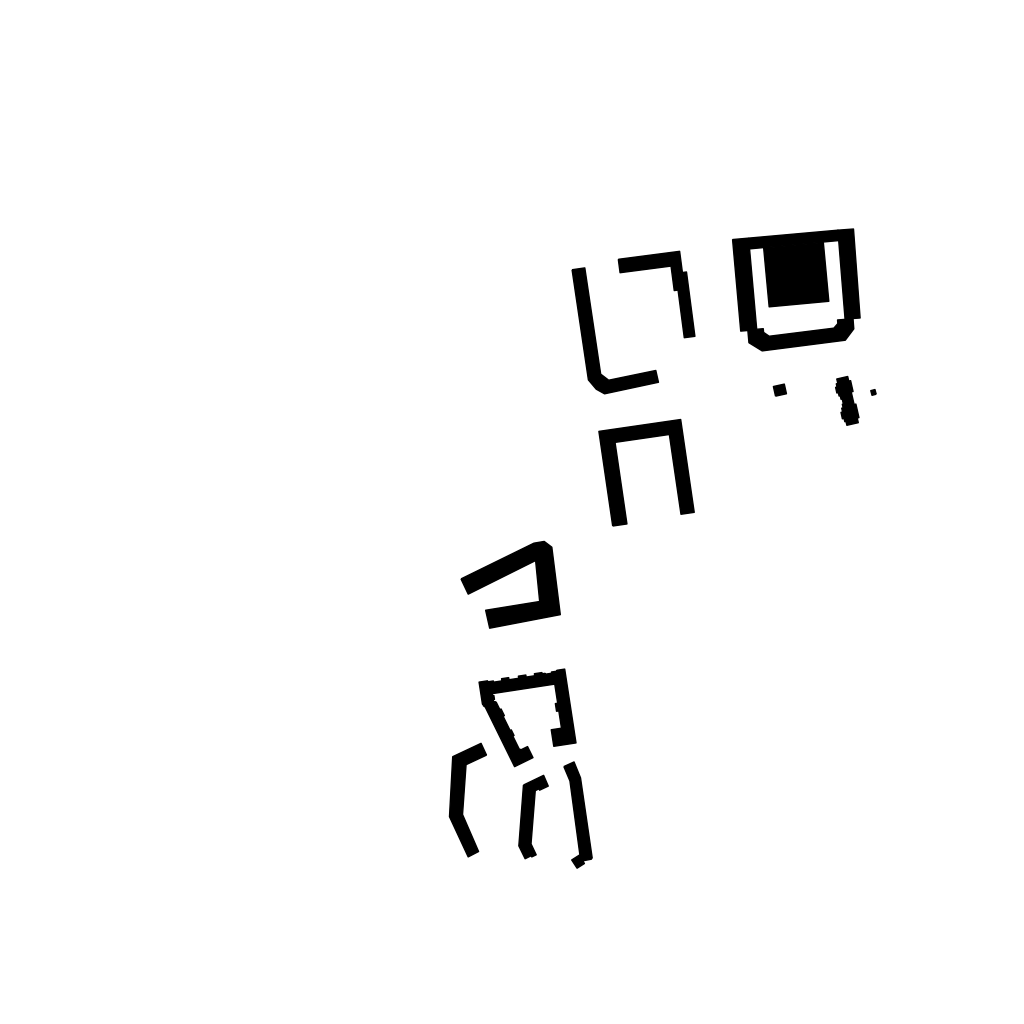
Tags: overhead vector_map, industrial, recreation, residential, special, modern, high_rise, individual_rise, low_rise, density_1, Building, 1.0 km²